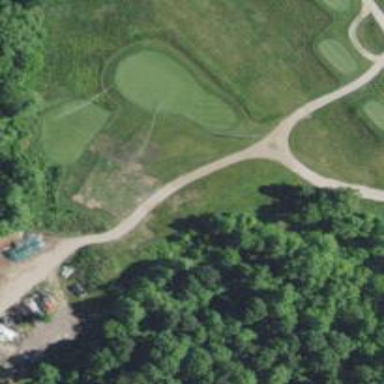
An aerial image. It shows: Service road used as golf cart path.